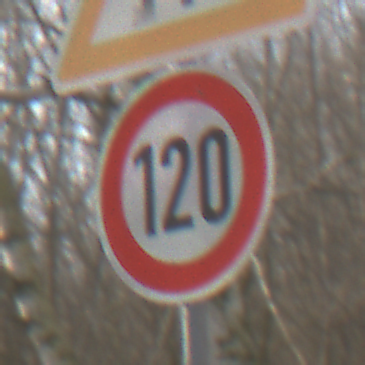
Verkehrszeichen: Geschwindigkeit120
Zusatzzeichen oben: EinseitigVerengteFahrbahnLinks
Umgebung: Outdoor, Nature
Tageszeit: MorningAfternoon
Wetter: Clear
Licht: Natural
Jahreszeit: Winter
Kontrast: HighContrast